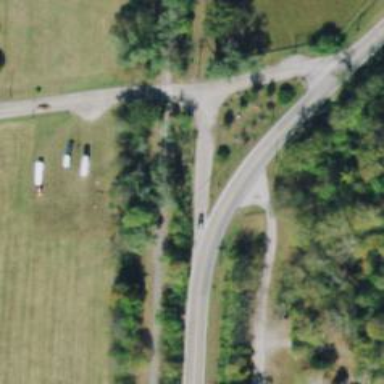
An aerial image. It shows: Asphalt road at the secondary link level.